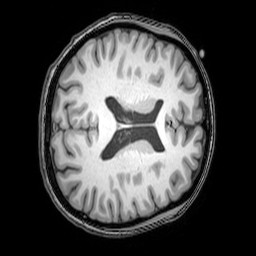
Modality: T1w
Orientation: axial
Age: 31
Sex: female
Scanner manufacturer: philips
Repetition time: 0.00818 s
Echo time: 0.00376 s